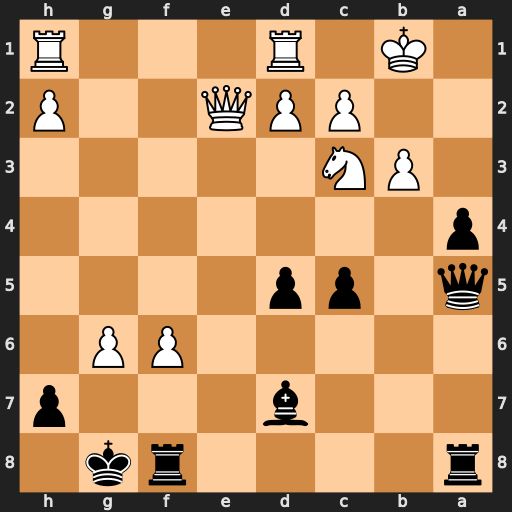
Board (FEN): r4rk1/3b3p/5PP1/q1pp4/p7/1PN5/2PPQ2P/1K1R3R
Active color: b
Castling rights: -
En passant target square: -
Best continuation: axb3 f7+ Rxf7 gxh7+ Kh8 Qe5+ Rg7 cxb3 c4